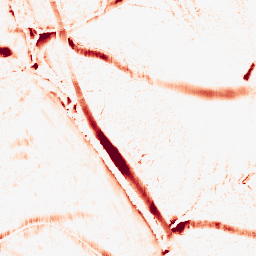
Category: morphological
Decomposition family: morphological_ellipse
Decomposition parameters: operation: opening
width: 20
height: 10
Upsampling method: regularized
Upsampling parameters: scale: 4
lambda_reg: 0.001
Upsampling scale: 4